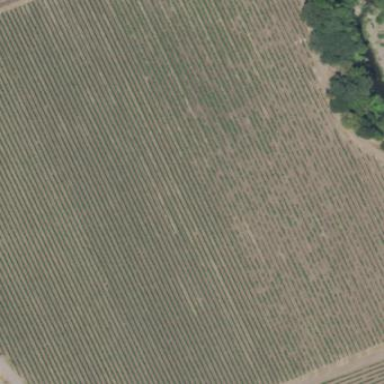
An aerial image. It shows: Vineyard where grapes are grown.